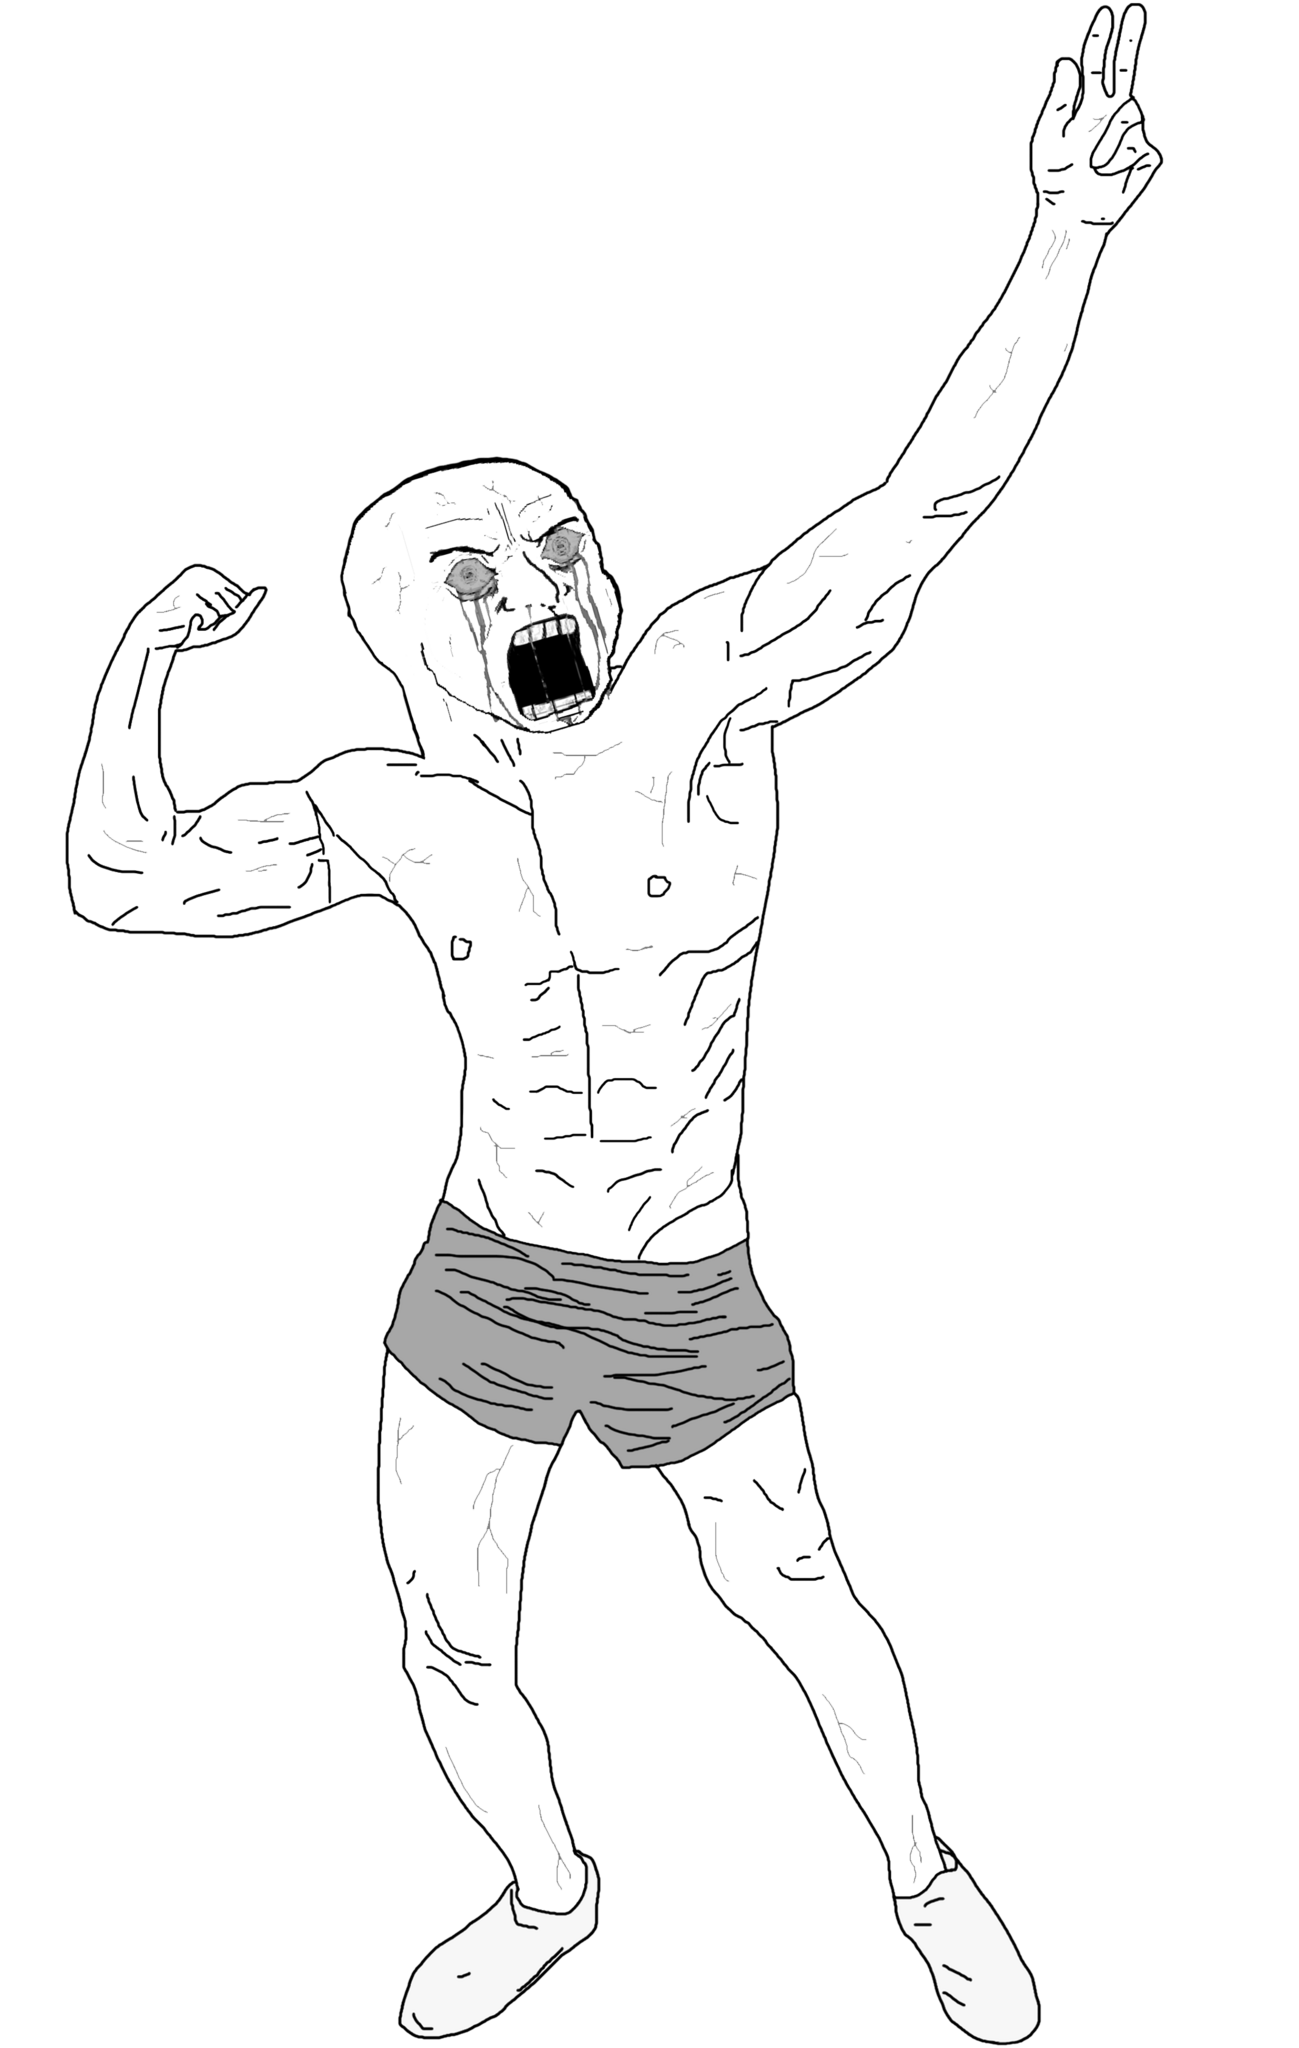
Label: 5_Stronkjak